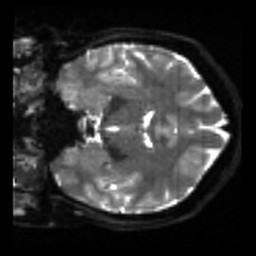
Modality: sbref
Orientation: coronal
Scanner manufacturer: siemens
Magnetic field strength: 3 T
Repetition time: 4 s
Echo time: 0.0594 s